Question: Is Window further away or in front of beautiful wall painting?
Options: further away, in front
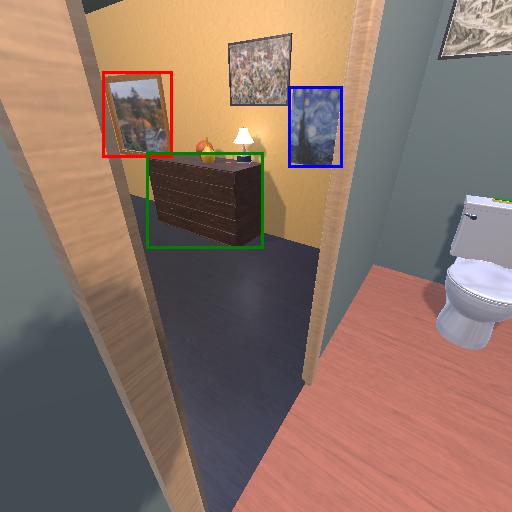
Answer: further away